Question: Count the number of objects in the diagram.
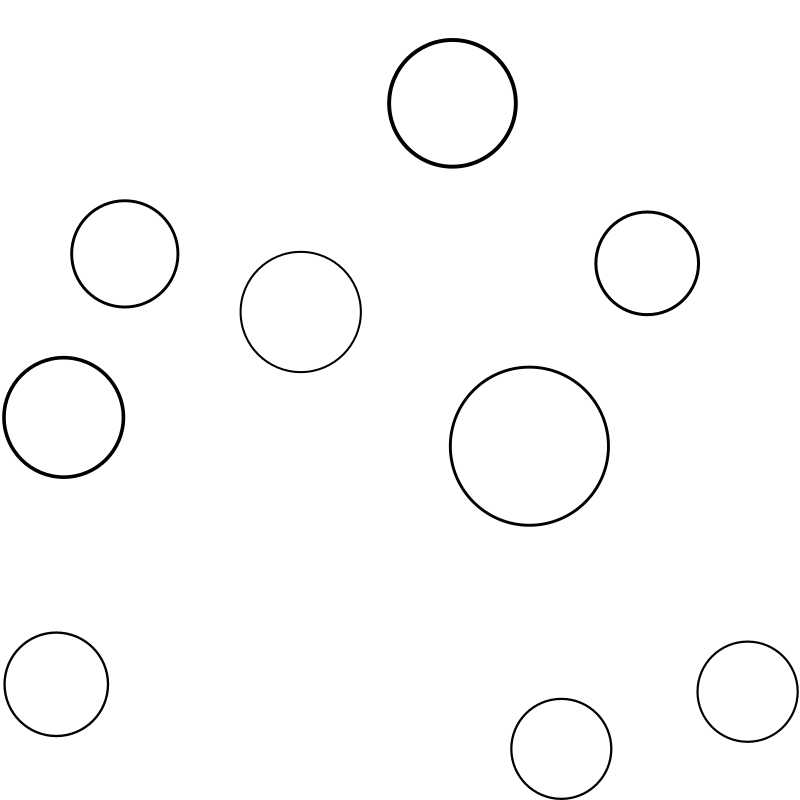
Answer: 9